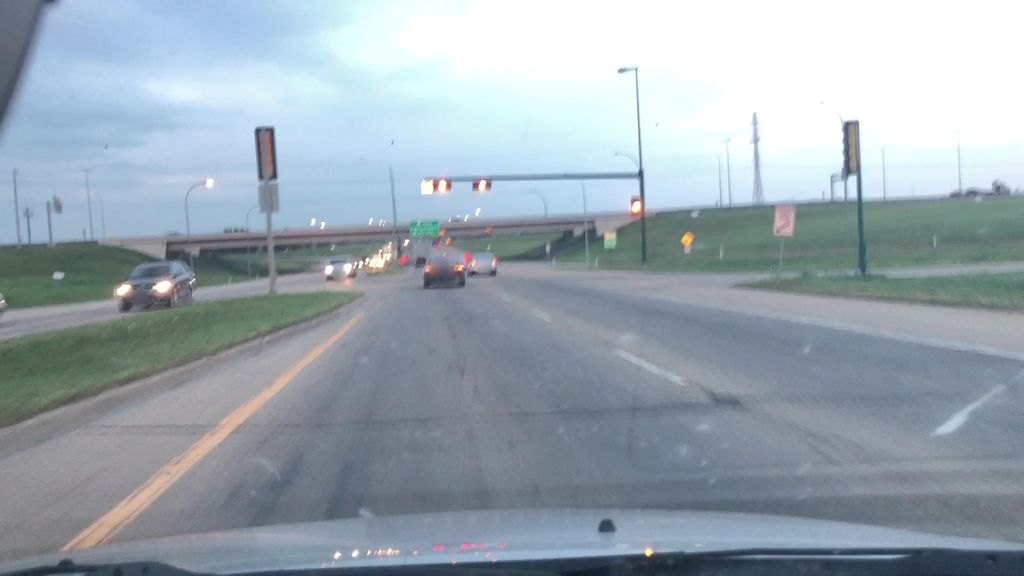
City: edmonton